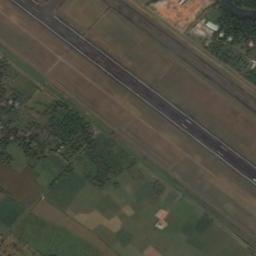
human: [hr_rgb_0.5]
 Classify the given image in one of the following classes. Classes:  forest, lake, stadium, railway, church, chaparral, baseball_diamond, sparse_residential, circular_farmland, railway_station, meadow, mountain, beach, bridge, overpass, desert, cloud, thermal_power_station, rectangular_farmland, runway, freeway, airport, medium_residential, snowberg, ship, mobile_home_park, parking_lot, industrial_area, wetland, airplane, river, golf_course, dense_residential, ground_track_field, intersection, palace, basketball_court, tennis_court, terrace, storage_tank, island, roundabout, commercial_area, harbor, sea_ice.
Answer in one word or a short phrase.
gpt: runway